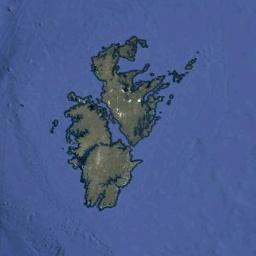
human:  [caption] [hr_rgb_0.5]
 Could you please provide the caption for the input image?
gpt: The archipelago with some islands of different sizes has flat terrain .

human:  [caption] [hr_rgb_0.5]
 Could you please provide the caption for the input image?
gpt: There are many islands of different shapes and sizes .

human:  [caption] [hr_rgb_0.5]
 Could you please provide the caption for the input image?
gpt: The island is surrounded by sea .

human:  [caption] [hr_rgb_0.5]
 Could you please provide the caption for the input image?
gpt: Irregularly shaped yellow-brown island surrounded by blue sea water .

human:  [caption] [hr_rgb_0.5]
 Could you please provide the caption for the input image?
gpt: The green island with some reefs beside is on a blue sea .